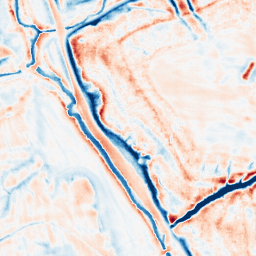
Category: edge_preserving
Decomposition family: bilateral
Decomposition parameters: d: 21
sigma_color: 150
sigma_space: 25
Upsampling method: sinc_blackman
Upsampling parameters: scale: 8
kernel_size: 16
Upsampling scale: 8